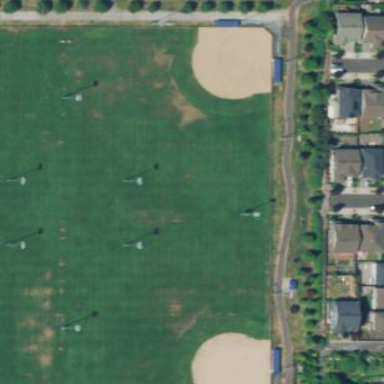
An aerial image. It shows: Grassy baseball pitch for leisure sports.